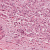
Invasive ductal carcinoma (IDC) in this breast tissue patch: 1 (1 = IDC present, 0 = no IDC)